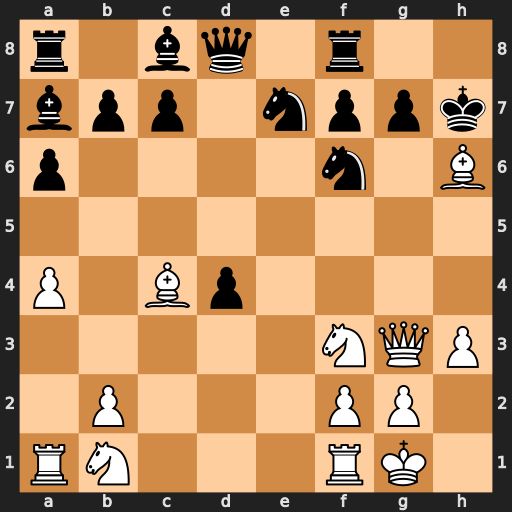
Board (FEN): r1bq1r2/bpp1nppk/p4n1B/8/P1Bp4/5NQP/1P3PP1/RN3RK1
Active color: w
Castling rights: -
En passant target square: -
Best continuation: Qxg7#